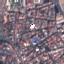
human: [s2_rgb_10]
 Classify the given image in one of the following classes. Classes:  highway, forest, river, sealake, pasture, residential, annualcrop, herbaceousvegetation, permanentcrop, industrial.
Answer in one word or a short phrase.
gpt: Residential